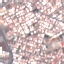
Land use / land cover class: Residential